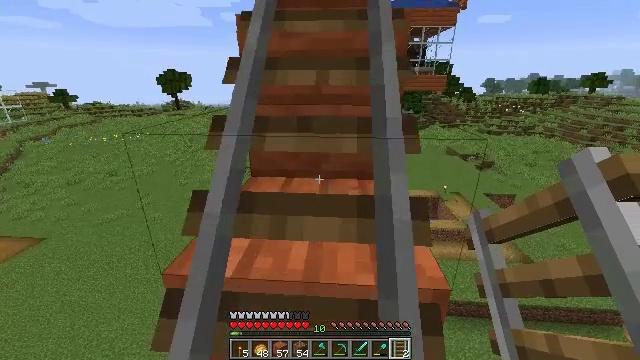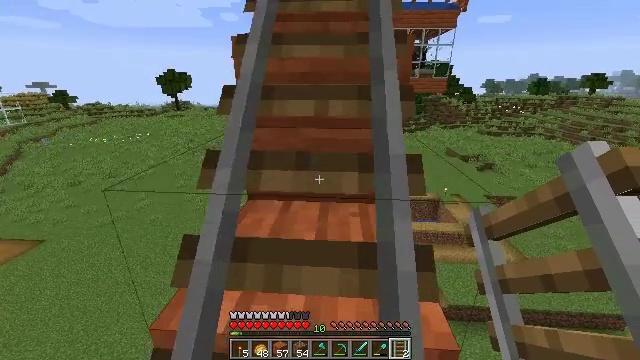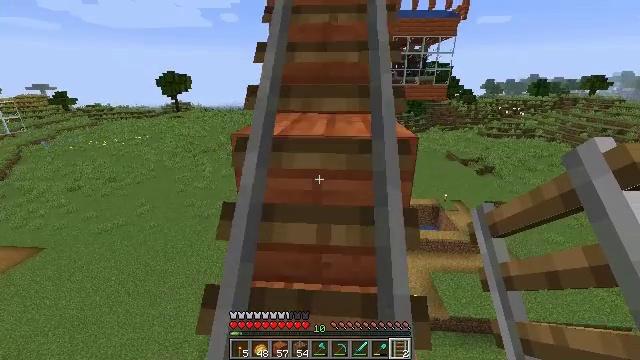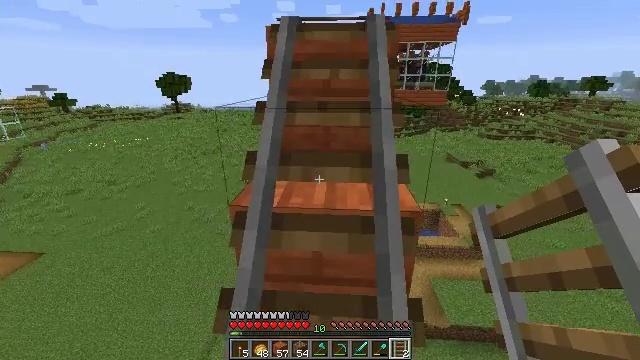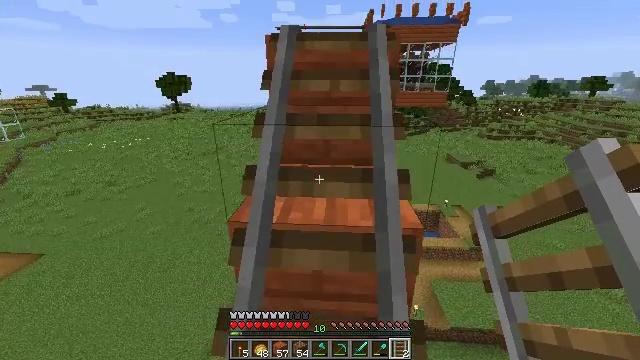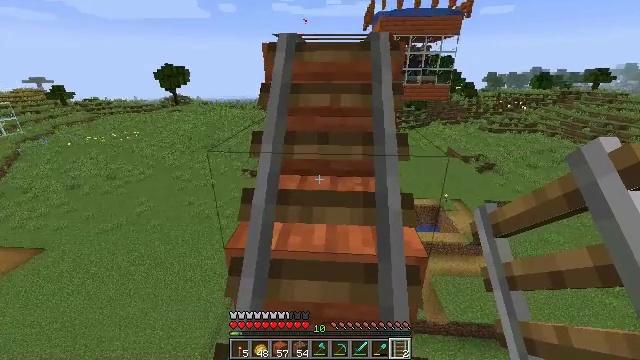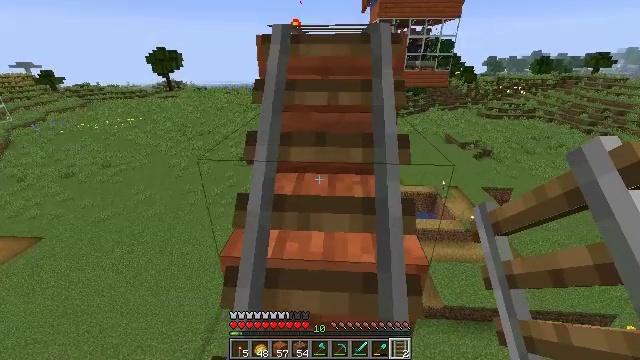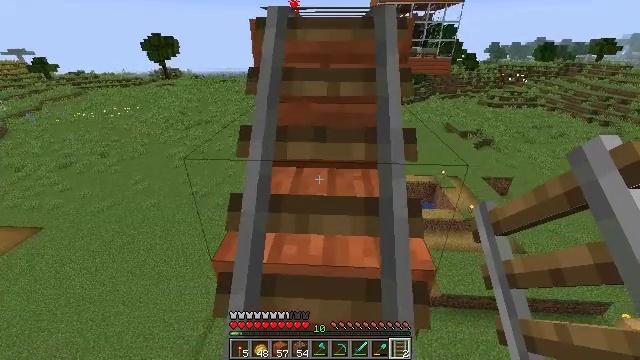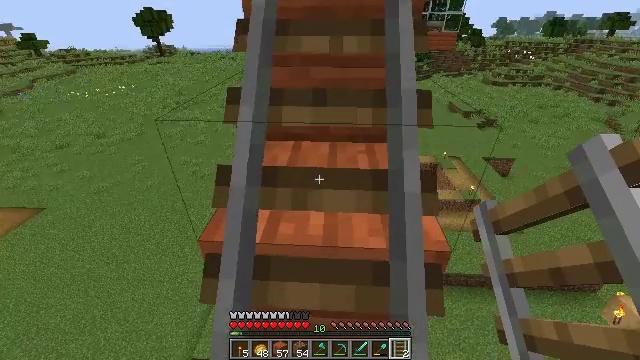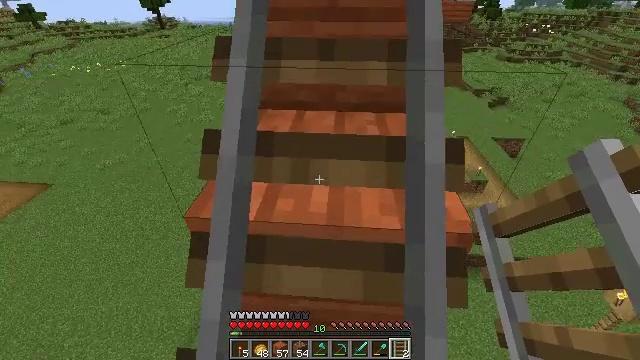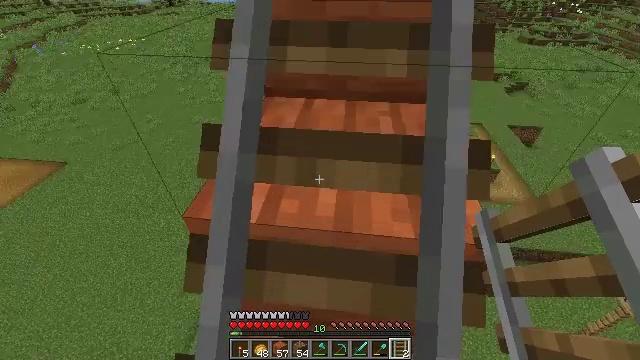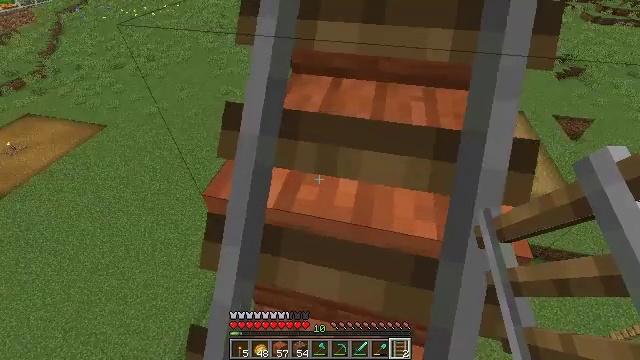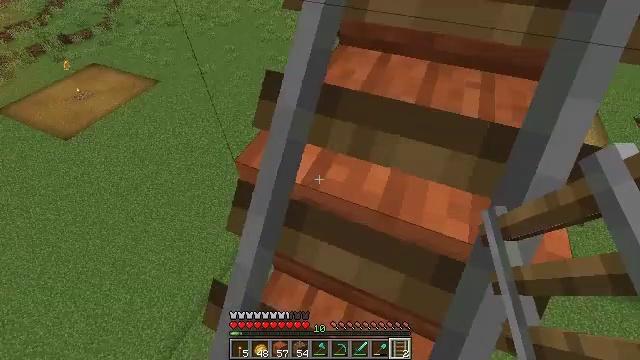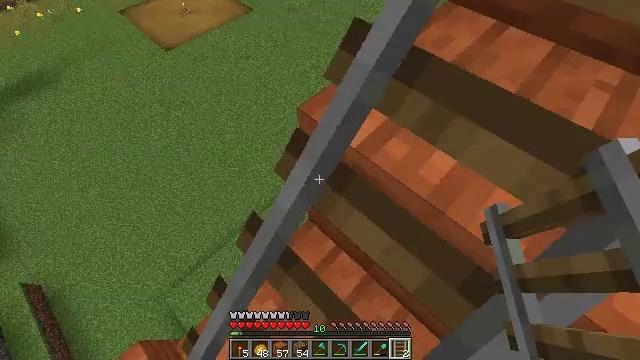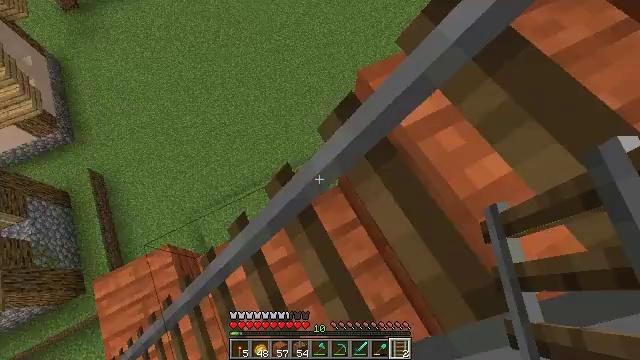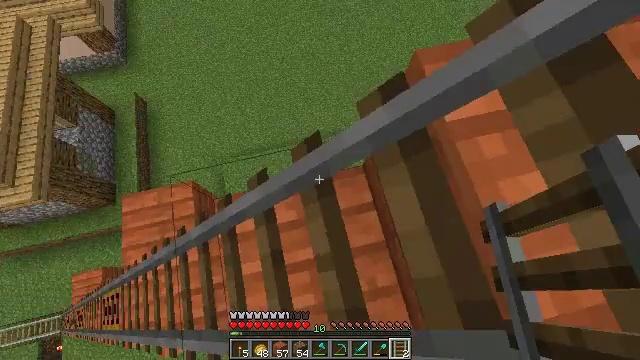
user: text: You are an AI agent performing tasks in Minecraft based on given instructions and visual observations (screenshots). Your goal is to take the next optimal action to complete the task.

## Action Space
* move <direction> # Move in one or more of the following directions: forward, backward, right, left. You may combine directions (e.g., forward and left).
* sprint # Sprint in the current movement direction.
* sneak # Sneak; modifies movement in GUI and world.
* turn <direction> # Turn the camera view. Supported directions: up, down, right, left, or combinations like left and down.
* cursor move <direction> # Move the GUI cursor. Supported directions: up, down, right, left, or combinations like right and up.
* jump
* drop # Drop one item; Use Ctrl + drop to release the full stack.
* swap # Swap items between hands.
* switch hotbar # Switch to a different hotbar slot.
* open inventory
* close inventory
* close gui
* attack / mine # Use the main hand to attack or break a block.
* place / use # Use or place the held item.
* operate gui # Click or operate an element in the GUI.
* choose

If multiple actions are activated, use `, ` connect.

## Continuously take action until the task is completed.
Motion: motion action
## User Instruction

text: Pick up the rail by attacking it.
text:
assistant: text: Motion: move forward, jump
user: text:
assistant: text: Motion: move forward, jump
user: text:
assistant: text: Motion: move forward
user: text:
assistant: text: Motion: no_op
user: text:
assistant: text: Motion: turn down
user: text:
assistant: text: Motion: turn down
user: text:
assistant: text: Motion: turn down
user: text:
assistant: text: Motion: turn down
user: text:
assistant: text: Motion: turn left and down
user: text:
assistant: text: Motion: turn left and down
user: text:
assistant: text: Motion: turn left and down
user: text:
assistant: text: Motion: turn left and down
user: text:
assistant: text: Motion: turn left and down
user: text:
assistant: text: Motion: turn left and down
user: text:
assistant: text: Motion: turn left and down
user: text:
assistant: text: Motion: turn left and down
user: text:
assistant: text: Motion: turn left and down
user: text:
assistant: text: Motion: turn left
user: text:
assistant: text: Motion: turn left
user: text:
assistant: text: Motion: turn left
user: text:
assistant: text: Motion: no_op
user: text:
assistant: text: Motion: no_op
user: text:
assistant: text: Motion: no_op
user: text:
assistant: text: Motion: no_op
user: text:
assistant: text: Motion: no_op
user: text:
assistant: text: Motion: no_op
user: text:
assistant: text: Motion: no_op
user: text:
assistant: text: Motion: turn right and down
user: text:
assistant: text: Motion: turn right and down, attack / mine
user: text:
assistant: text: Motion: turn right and down, attack / mine